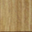
Piece: xx